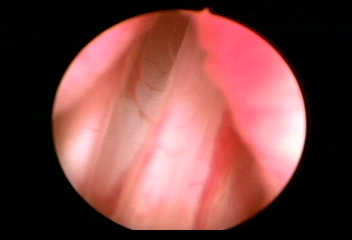
Modality: WLC
Class: Normal mucosa
Bladder cancer association: No